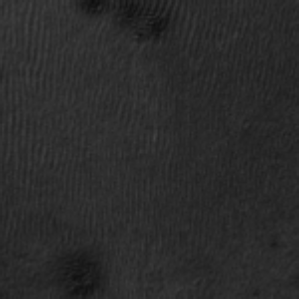
Label: frost